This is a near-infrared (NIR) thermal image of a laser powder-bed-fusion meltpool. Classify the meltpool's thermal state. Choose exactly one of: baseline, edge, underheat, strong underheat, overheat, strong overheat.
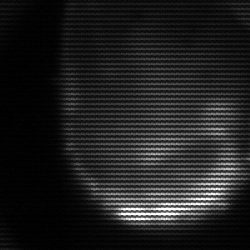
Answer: edge